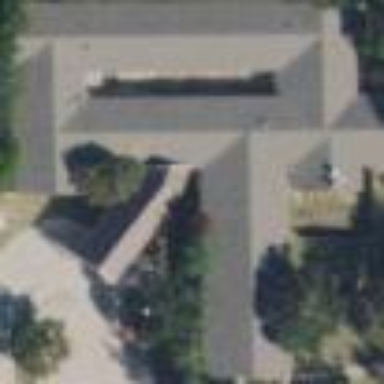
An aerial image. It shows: Nursing home building.